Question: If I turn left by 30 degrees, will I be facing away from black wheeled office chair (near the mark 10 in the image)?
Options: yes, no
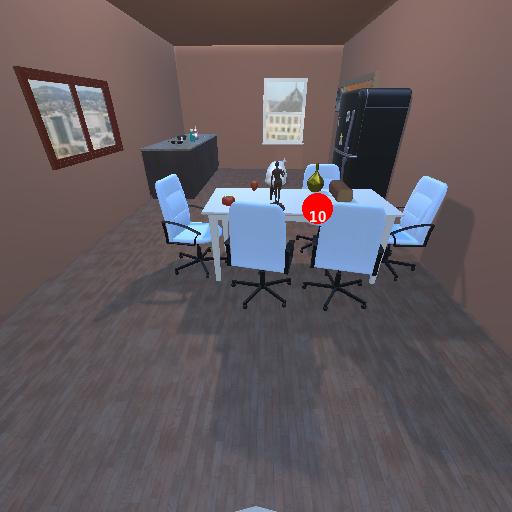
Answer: yes